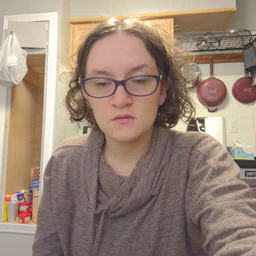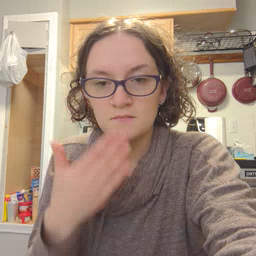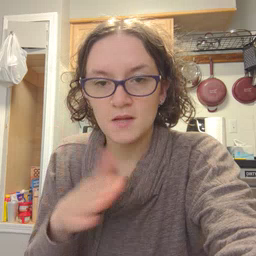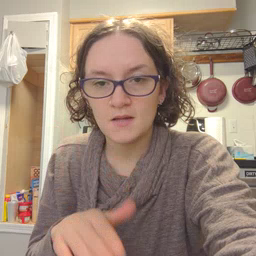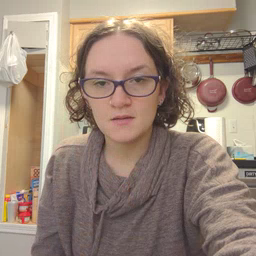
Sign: bad